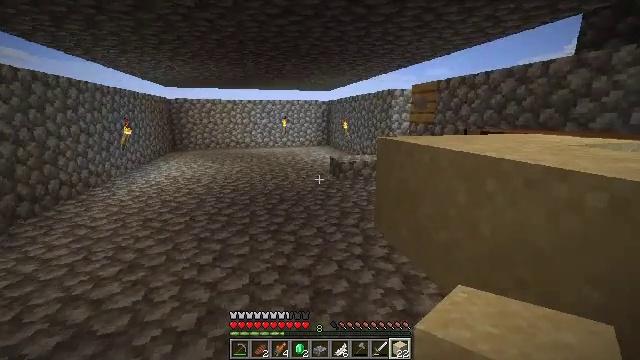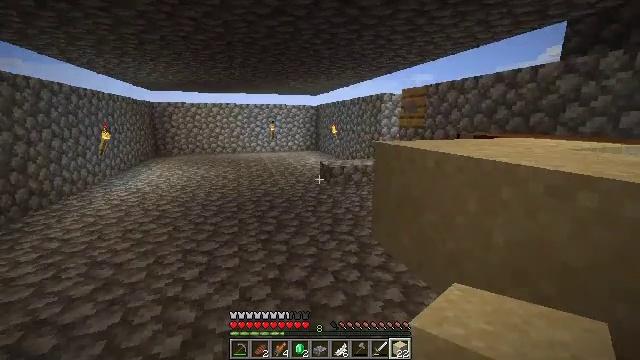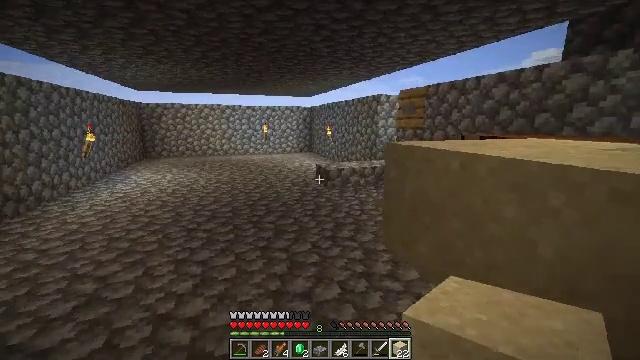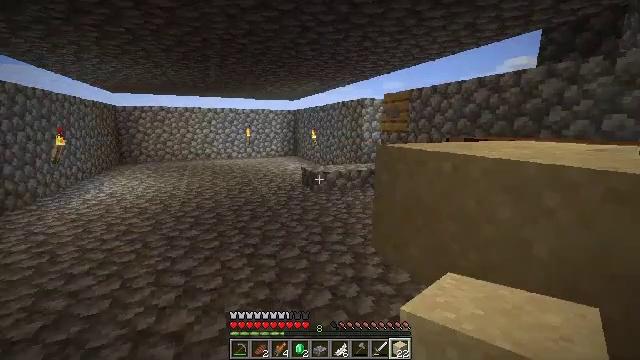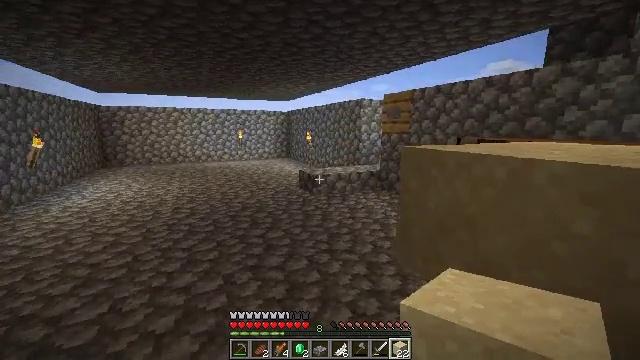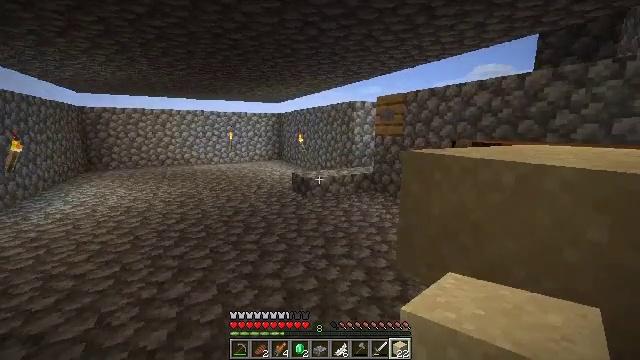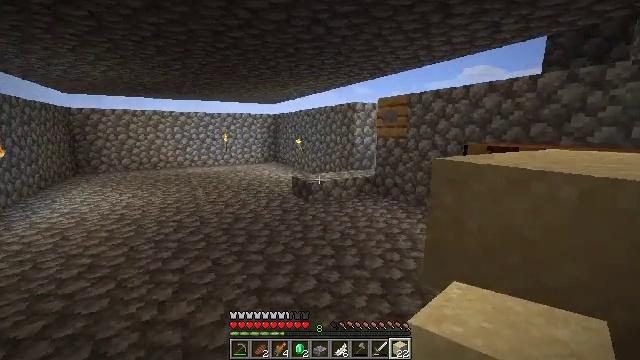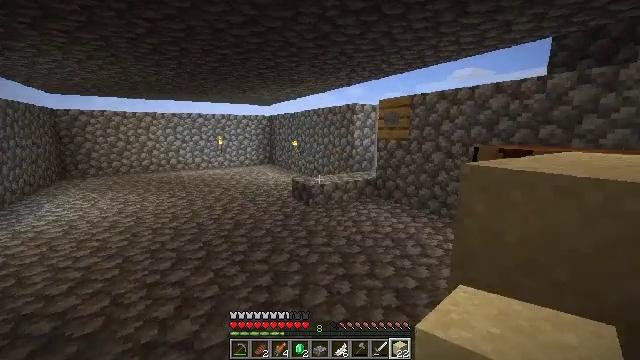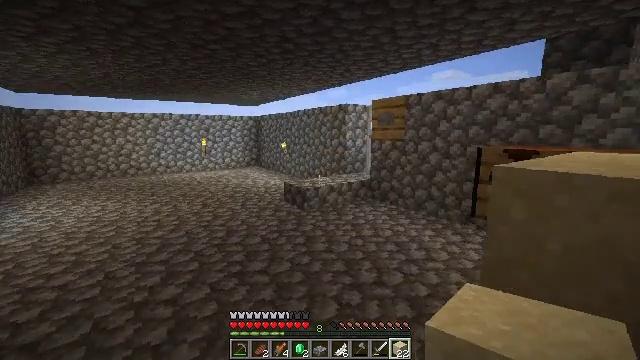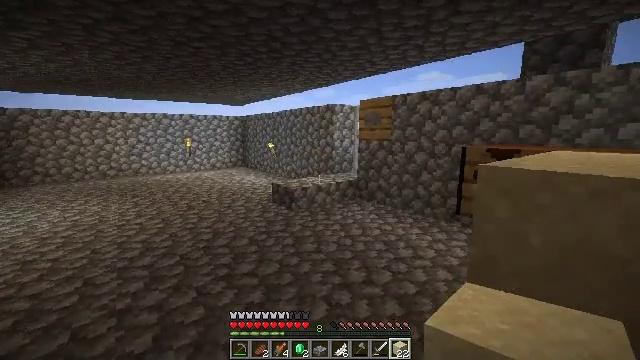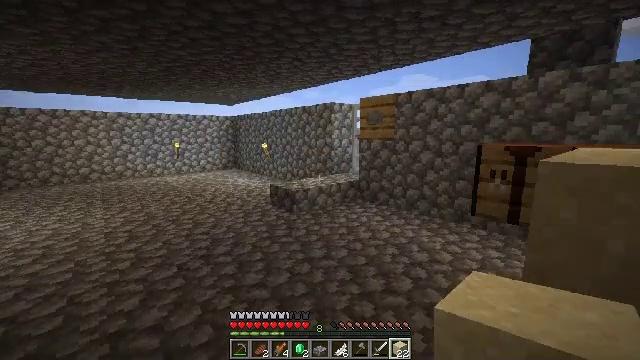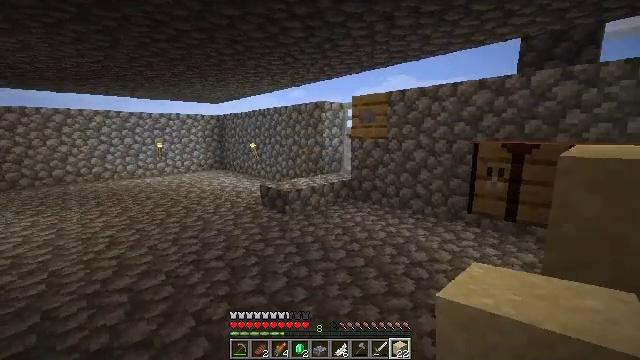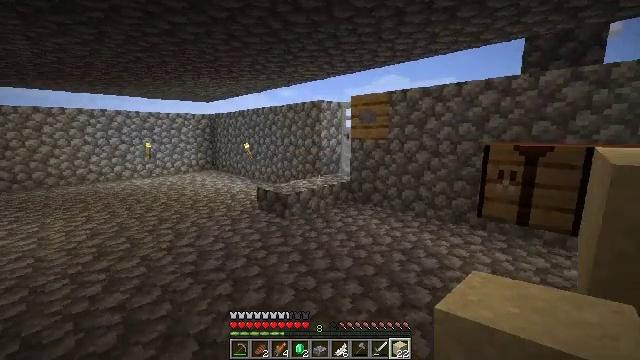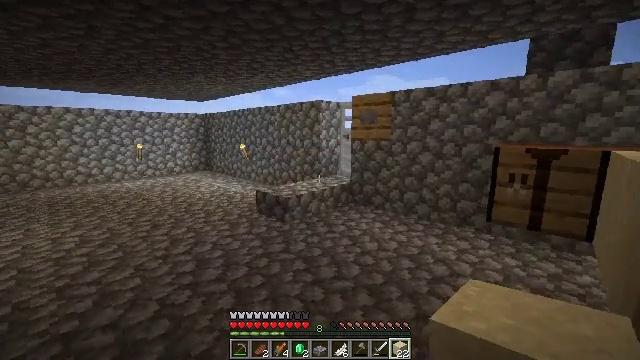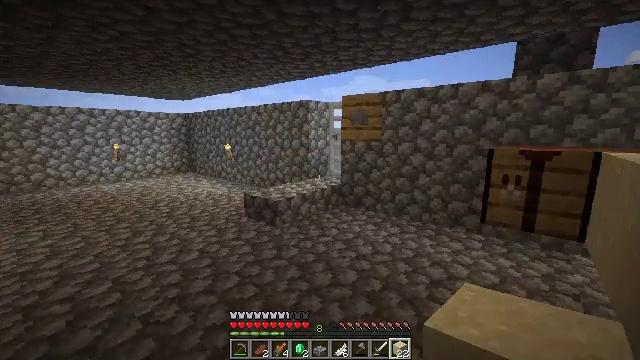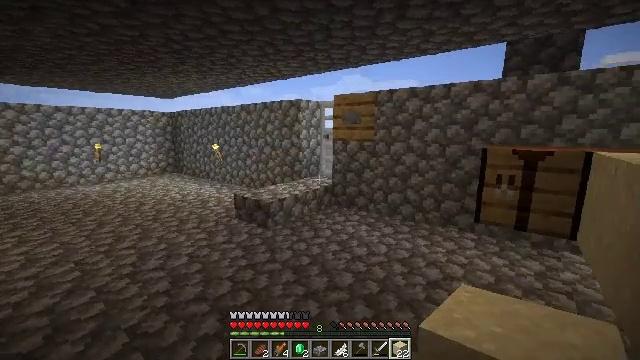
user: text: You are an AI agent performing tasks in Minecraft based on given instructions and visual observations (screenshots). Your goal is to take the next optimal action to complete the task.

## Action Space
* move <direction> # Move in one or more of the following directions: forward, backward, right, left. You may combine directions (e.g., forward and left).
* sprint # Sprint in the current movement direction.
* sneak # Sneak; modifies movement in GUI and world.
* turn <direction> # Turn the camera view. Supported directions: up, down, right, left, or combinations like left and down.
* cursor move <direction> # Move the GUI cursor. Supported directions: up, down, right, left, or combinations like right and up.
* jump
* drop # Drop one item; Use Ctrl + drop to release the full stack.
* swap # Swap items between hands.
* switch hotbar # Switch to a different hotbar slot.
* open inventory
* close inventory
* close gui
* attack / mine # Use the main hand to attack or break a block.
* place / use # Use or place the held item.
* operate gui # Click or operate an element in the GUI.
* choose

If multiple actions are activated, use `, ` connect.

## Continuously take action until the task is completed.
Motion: motion action
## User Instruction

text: Break the iron door.
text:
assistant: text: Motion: move forward and move left, turn right
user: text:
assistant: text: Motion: move forward and move left, turn right
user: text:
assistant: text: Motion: move forward and move left, turn right
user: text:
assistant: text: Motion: move forward and move left, turn right
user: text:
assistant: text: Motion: move forward and move left, turn right
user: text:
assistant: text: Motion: move forward and move left, turn right
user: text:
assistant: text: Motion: move forward and move left, turn right
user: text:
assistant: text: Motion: move forward and move left, turn right
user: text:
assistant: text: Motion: move forward and move left, turn right
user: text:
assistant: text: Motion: move forward and move left, turn right
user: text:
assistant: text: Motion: move forward and move left, turn right
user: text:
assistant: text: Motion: move forward and move left, turn right
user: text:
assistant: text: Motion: move forward and move left, turn right
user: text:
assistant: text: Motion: move forward and move left, turn right
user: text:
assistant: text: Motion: move forward and move left, turn right
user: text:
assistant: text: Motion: move forward and move left, turn right
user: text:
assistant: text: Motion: move forward and move left, turn right
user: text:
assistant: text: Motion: move forward and move left, turn right
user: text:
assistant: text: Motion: move forward and move left, turn right
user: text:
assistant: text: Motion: move forward and move left, turn right
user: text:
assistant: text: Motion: move forward and move left, turn right
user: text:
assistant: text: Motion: move forward and move left, turn right
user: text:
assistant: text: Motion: move forward and move left
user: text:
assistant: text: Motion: move forward and move left, turn right
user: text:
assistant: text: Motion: move forward, turn right
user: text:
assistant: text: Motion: move forward, turn right
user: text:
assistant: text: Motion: move forward
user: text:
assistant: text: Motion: move forward
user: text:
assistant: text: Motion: move forward and move left
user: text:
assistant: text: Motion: move forward and move left